Question: Unfortunately, I tried anything in my mind to get the numbering of the subsections.
'''
\documentclass[a4paper,10pt,openright]{unibe-msc}
...
\setcounter{secnumdepth}{3} %numbering 3 levels also subsubsections, \setcounter{section}{3}
\setcounter{tocdepth}{2} % Visiblity depth in TableOfContent
'''
The subsection appears in the TOC and in the document with the below codes, but without the numbering (see picture). Mysteriously chapter and section numbering works fine.
Simple latex tests, e.g. with '\documentclass[a4paper, 10pt]{scrartcl}', subsection numbering works fine.
System:
- - -

Simplified Testfile (scrartcl VS unibe-msc):
'''
%\documentclass[a4paper, 10pt] {scrartcl}
\documentclass[a4paper, 10pt, openright]{unibe-msc}
\usepackage[utf8]{inputenc}
\usepackage[T1]{fontenc}
\begin{document}
\tableofcontents
\section{Section}
\subsection{Test Numbering of Subsection with own class}
\end{document}
'''
unibe-msc.cls:
'''
%%%%%%%%%%%%%%%%%%%%%%%%%%%%%%%%%%%%%%%%%%%%%%%%%%%%%%%%%%%%%%%%%%%%%%%%
% This is unibe-msc document class file.
%%%%%%%%%%%%%%%%%%%%%%%%%%%%%%%%%%%%%%%%%%%%%%%%%%%%%%%%%%%%%%%%%%%%%%%%
% Date: 10/28/2009
%%%%%%%%%%%%%%%%%%%%%%%%%%%%%%%%%%%%%%%%%%%%%%%%%%%%%%%%%%%%%%%%%%%%%%%%
\NeedsTeXFormat{LaTeX2e}[2001/01/01]
\ProvidesClass{unibe-msc}
[2009/10/28 v2.1 Document Class for UniBE MSc Theses]
\newif\if@uthesis@electronic \@uthesis@electronicfalse
\DeclareOption{electronic}{\@uthesis@electronictrue}
\def\@uthesis@setpapersize@afour{%
\setstocksize{297mm}{210mm}
\settrimmedsize{297mm}{210mm}{*}
\settypeblocksize{49pc}{33pc}{*}}
\def\@uthesis@setpapersize@gfive{%
\if@uthesis@electronic
\setstocksize{239mm}{169mm}
\settrimmedsize{239mm}{169mm}{*}
\ifpdf
\else
\special{papersize=169mm,239mm}
\fi
\else
\setstocksize{297mm}{210mm}
\settrimmedsize{239mm}{169mm}{*}
\setlength{\trimtop}{\stockheight}
\addtolength{\trimtop}{-\paperheight}
\setlength{\trimtop}{0.5\trimtop}
\setlength{\trimedge}{\stockwidth}
\addtolength{\trimedge}{-\paperwidth}
\ifpdf
\AtBeginDocument{%
\setlength{\pdfpagewidth}{\stockwidth}
\setlength{\pdfpageheight}{\stockheight}}
\fi
\fi
\settypeblocksize{43pc}{30pc}{*}}
\DeclareOption{g5paper}{\def\uthesis@trimmedsize{gfive}}
\DeclareOption{a3paper}{\OptionNotUsed}
\DeclareOption{a4paper}{\def\uthesis@trimmedsize{afour}}
\DeclareOption{a6paper}{\OptionNotUsed}
\DeclareOption{a5paper}{\OptionNotUsed}
\DeclareOption{b3paper}{\OptionNotUsed}
\DeclareOption{b4paper}{\OptionNotUsed}
\DeclareOption{b5paper}{\OptionNotUsed}
\DeclareOption{b6paper}{\OptionNotUsed}
\DeclareOption{letterpaper}{\OptionNotUsed}
\DeclareOption{legalpaper}{\OptionNotUsed}
\DeclareOption{executivepaper}{\OptionNotUsed}
\DeclareOption{ebook}{\OptionNotUsed}
\DeclareOption{landscape}{\OptionNotUsed}
\DeclareOption*{\PassOptionsToClass{\CurrentOption}{memoir}}
\ExecuteOptions{g5paper}
\ProcessOptions\relax
\LoadClass[a4paper]{memoir}
\AtBeginDocument{\RequirePackage{graphics}}
\@nameuse{@uthesis@setpapersize@\uthesis@trimmedsize}
\setlrmargins{*}{*}{*}
\setulmargins{*}{*}{*}
\checkandfixthelayout
\def\subtitle{\gdef\thesubtitle}
\def\frontsignature{\gdef\thefrontsignature}
\def\unibelogo{\gdef\theunibelogo}
\def\htilogo{\gdef\thehtilogo}
\def\place{\gdef\theplace}
\def\faculty{\gdef\thefaculty}
\def\affiliation{\gdef\theaffiliation}
\def\examiner{\gdef\theexaminer}
\def\discipline{\gdef\thediscipline}
\def\supervisor{\gdef\thesupervisor}
\def\origin{\gdef\theorigin}
\let\thesubtitle\relax
\let\theunibelogo\relax
\let\thehtilogo\relax
\let\theplace\relax
\let\thefaculty\relax
\let\theaffiliation\relax
\let\thediscipline\relax
\let\thesupervisor\relax
\let\theorigin\relax
\def\maketitle{%
\begingroup
%\sffamily
\pagestyle{empty}
\renewcommand*{\thepage}{title-\arabic{page}}
\vspace*{-30mm}
\noindent
\scalebox{0.84}{\includegraphics{\thehtilogo}} \hfill
\scalebox{0.35}{\includegraphics{\theunibelogo}}
\parbox[b][0.65\textheight]{\textwidth}{\centering\noindent
\vskip1.5cm %2cm default
{\large\mdseries \thefaculty \par \thediscipline}\par
\vskip0.7cm %1cm default
\Large\mdseries\thesubtitle\par
\vskip1.5cm %2cm default
\huge\bfseries\thetitle\par
\vskip2cm %2cm default
\large\mdseries by
\vskip1.6cm %2cm default
\LARGE\bfseries\theauthor %\par\vfill
\vskip0.5cm %1cm default
\large\mdseries of \theorigin\par\vfill
}
\vfill\noindent
\parbox[b]{\textwidth}{\centering\noindent
\large\mdseries Supervisors \\ \thesupervisor\par
\vskip0.7cm %1cm default
\large\mdseries Institutions \\ \vskip0.1cm \theaffiliation\par
\vskip0.7cm %1cm default
\large\mdseries Examiners \\ \theexaminer
\vskip0.7cm %1cm default
\large\mdseries\thefrontsignature\\
{\color{red}This report is confidential.} %{\tiny(Delete this statement in the file ''unibe-msc.cls'' if the report is not confidential.)}
}
\cleardoublepage
\endgroup
}
\endinput
'''
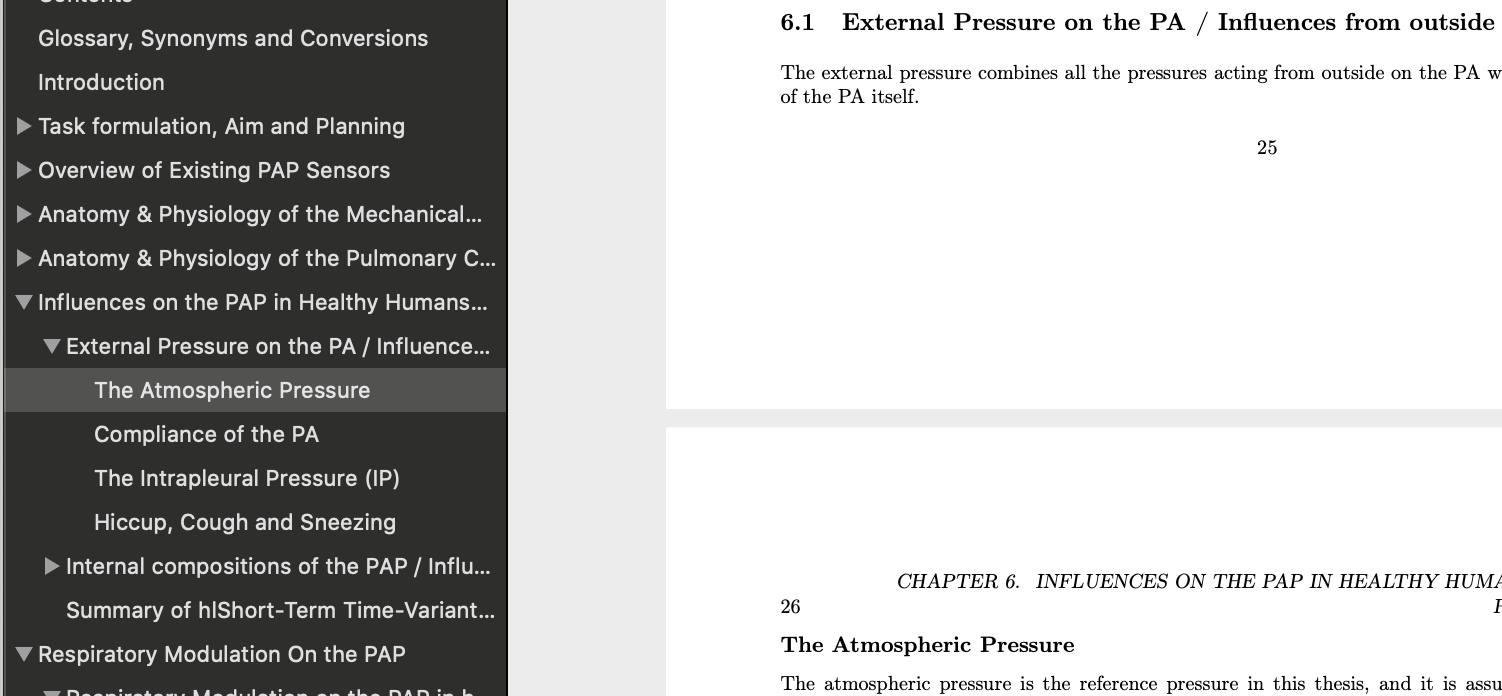
Answer: Your class is based on memoir, so you can use
'''
\documentclass[a4paper, 10pt, openright]{unibe-msc}
\maxtocdepth{subsection}
\setsecnumdepth{subsection}
egin{document}
ableofcontents
\section{Section}
\subsection{Test Numbering of Subsection with own class}
\end{document}
'''